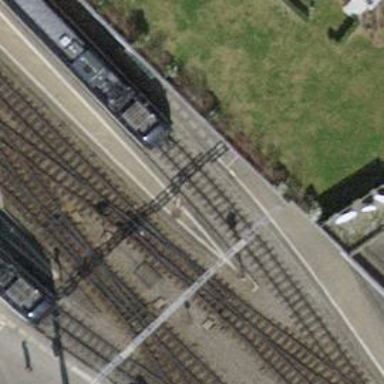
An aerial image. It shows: Narrow-gauge railway siding with 1 track. The track is electrified with contact line.